Field crop: maize
Growth stage: 2
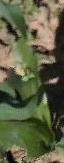
Species: maize